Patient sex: F
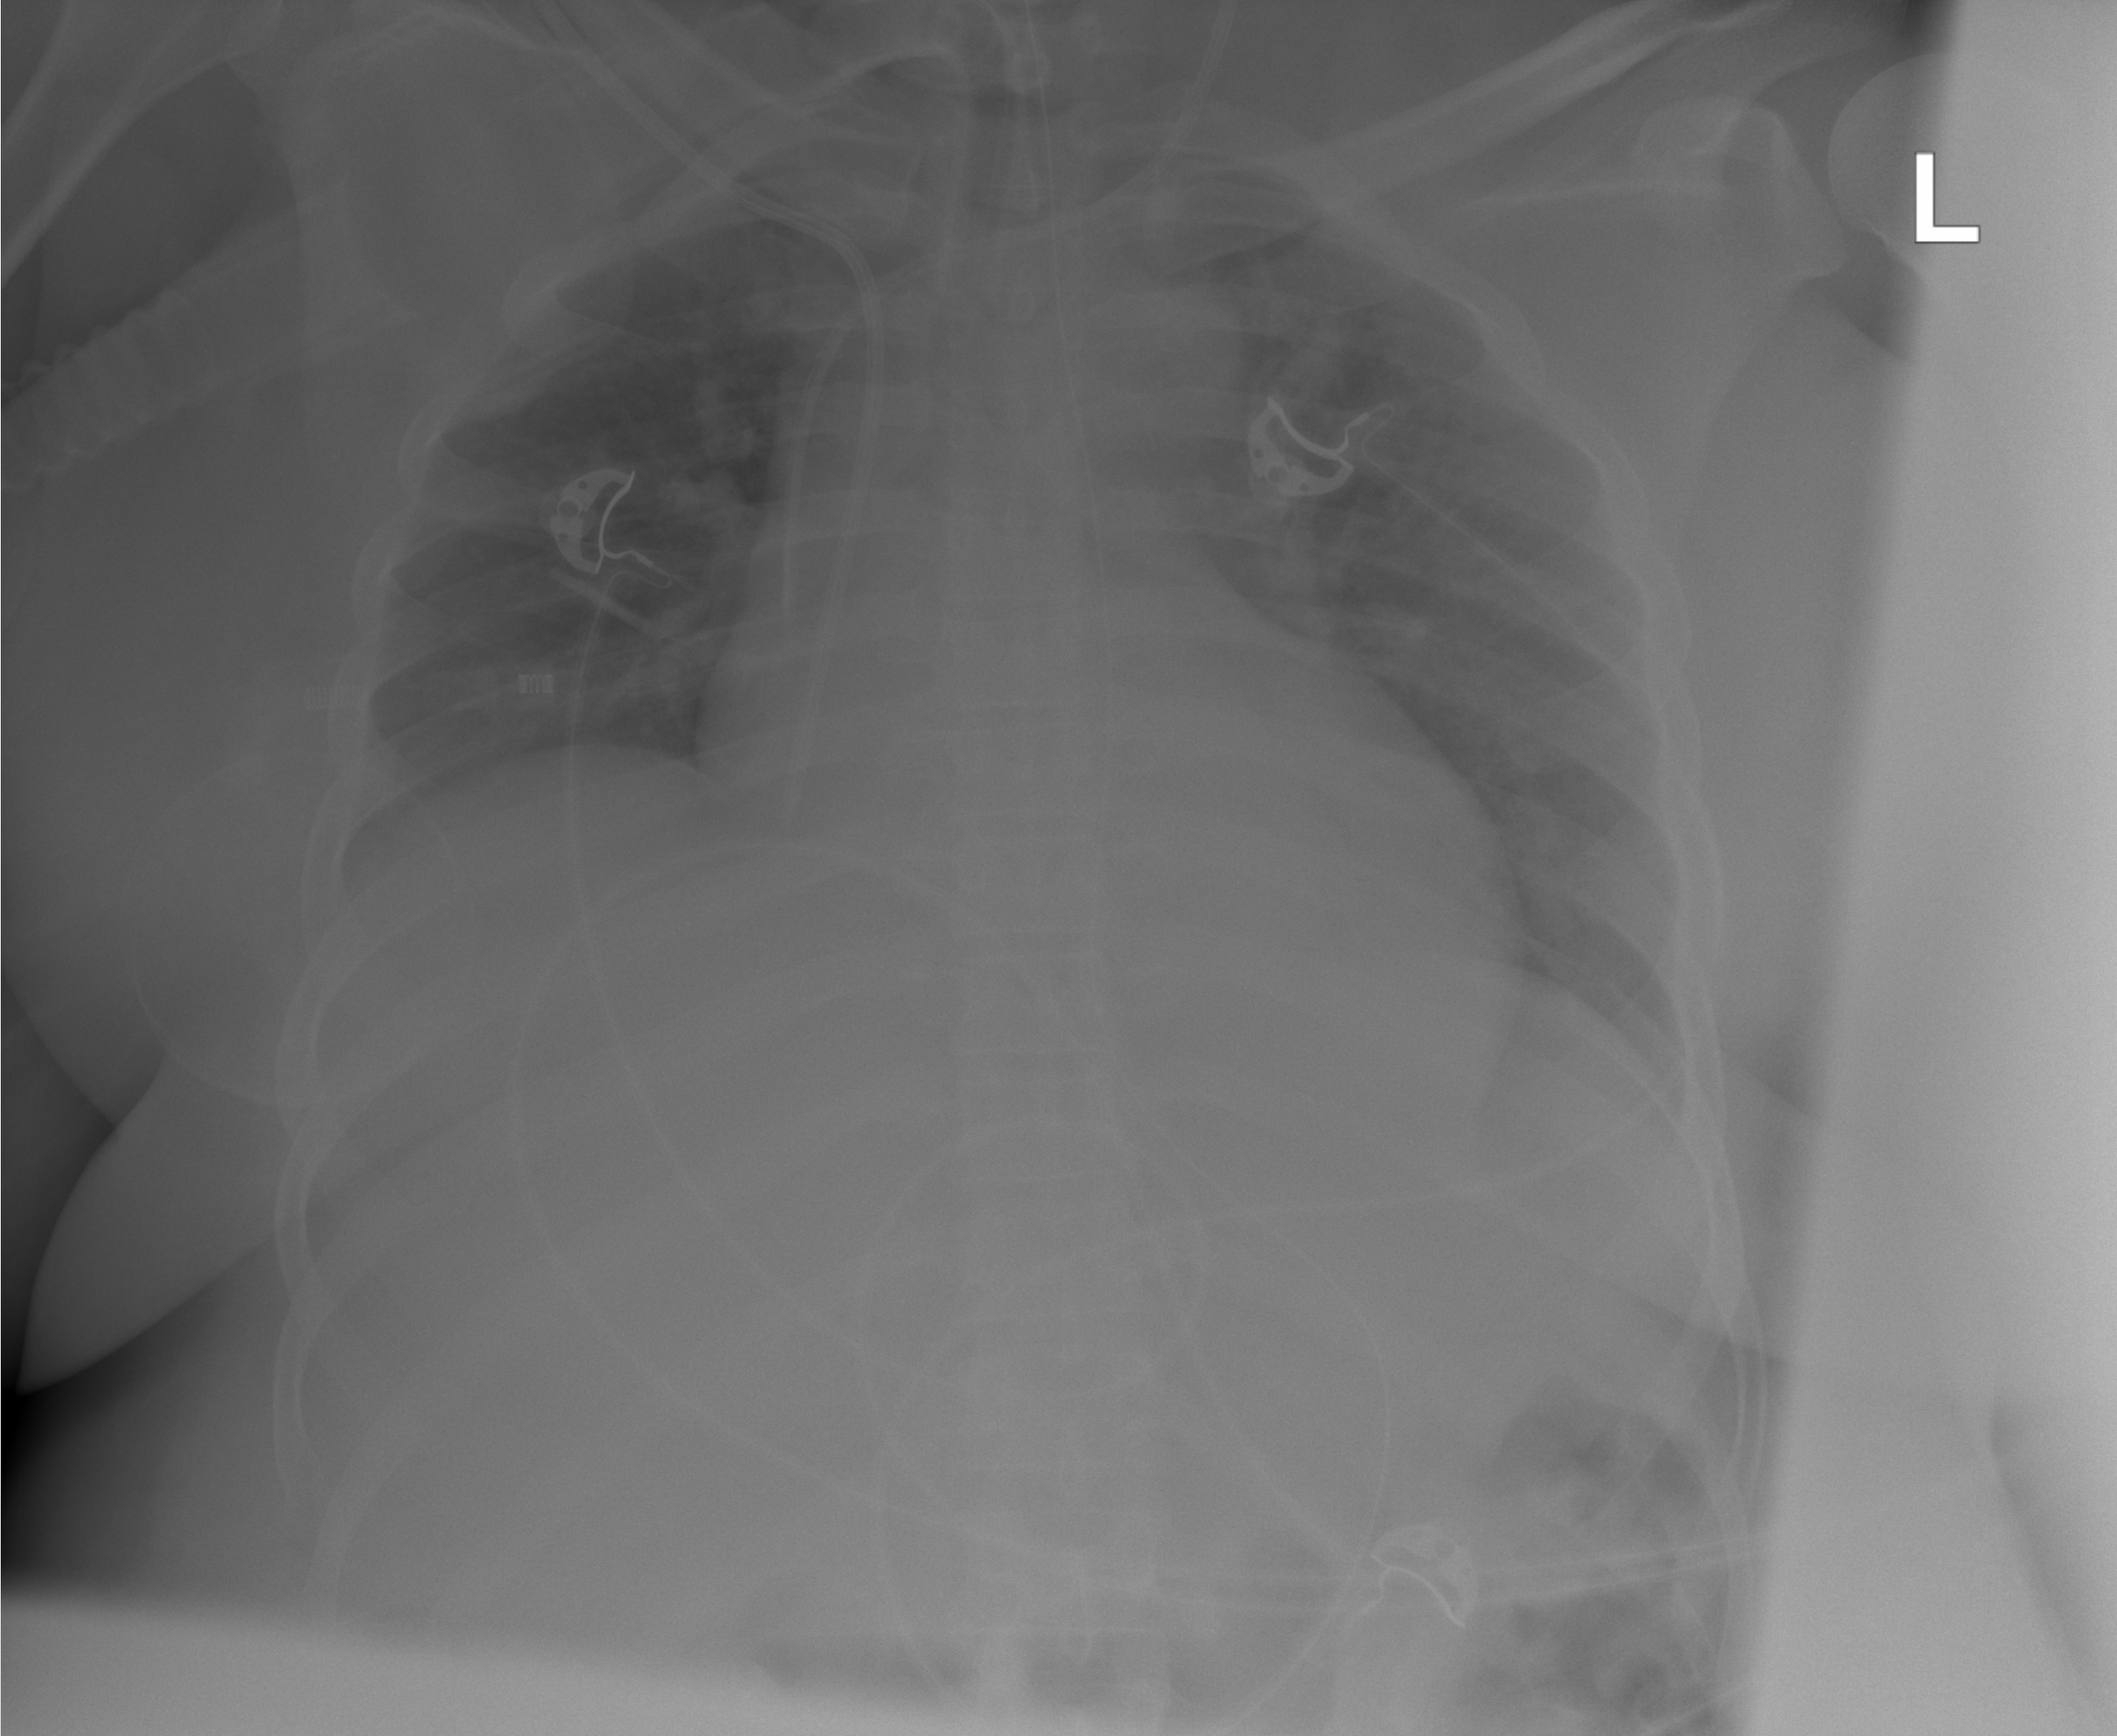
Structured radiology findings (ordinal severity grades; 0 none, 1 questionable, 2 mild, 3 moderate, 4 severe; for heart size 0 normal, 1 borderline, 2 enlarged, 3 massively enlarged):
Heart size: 2
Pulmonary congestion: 2
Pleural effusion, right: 2
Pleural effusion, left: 0
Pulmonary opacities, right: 1
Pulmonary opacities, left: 1
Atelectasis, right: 2
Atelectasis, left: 2